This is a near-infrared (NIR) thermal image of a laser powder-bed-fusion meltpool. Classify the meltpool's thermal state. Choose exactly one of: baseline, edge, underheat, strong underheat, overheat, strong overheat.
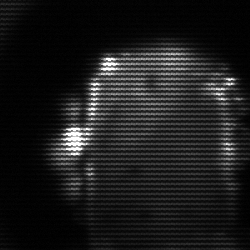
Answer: baseline